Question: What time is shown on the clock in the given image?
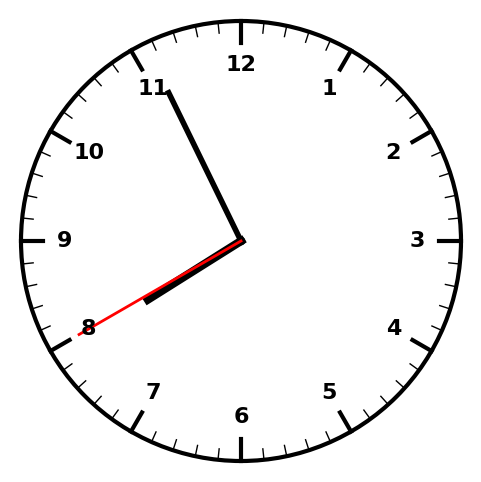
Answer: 07:55:40